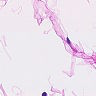
Metastatic tissue present: no